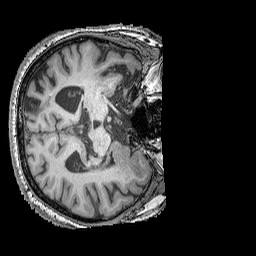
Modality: T1w
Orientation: axial
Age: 70
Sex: male
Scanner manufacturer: siemens
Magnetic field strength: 3 T
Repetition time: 2.25 s
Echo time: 0.00411 s